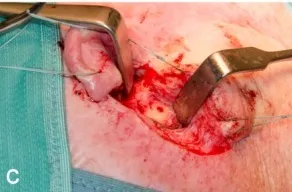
C: Intraoperative view of the prepared caudal implant bed. Fresh bleeding demonstrating vital bone of the residual mastoid process.
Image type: medical_photograph (other_medical_photograph)